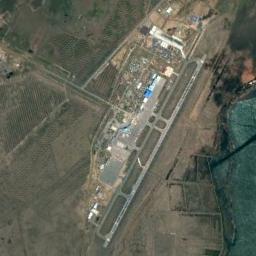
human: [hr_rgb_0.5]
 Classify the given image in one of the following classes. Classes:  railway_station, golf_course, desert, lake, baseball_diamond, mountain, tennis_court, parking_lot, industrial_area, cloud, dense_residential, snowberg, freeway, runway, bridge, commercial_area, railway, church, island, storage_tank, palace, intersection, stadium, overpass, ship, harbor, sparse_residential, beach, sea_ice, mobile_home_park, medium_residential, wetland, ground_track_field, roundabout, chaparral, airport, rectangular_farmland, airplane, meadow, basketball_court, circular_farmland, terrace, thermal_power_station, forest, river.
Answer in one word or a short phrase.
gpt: airport